Aerial crown-view tile of a tropical tree (Barro Colorado Island, Panama), acquired 20241014:
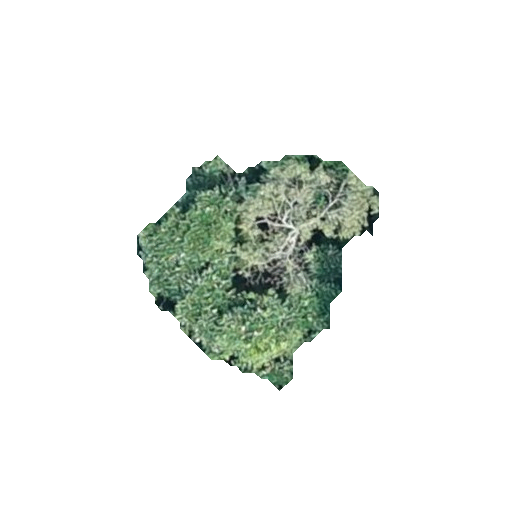
Species: Cordia alliodora
GBIF accepted scientific name: Cordia alliodora
Crown area: 55.571 m²